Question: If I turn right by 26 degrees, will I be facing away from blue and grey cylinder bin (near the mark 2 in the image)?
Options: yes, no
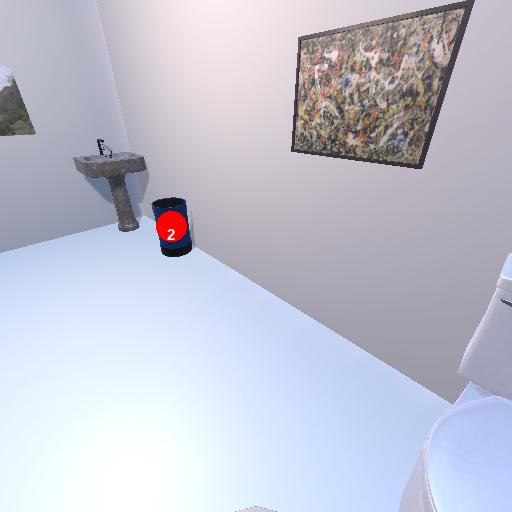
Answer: yes